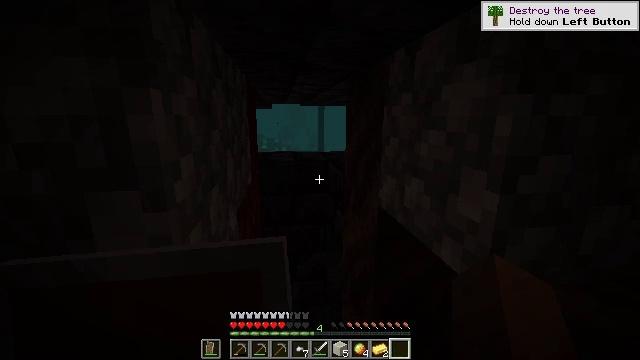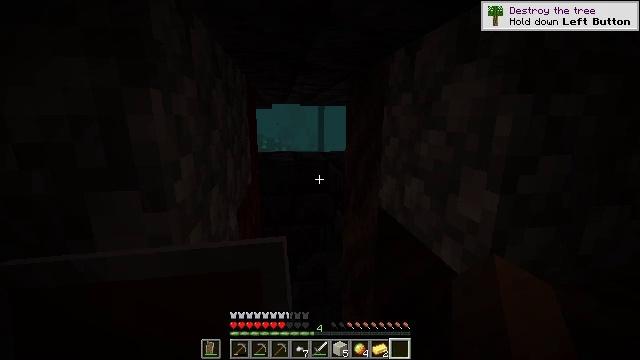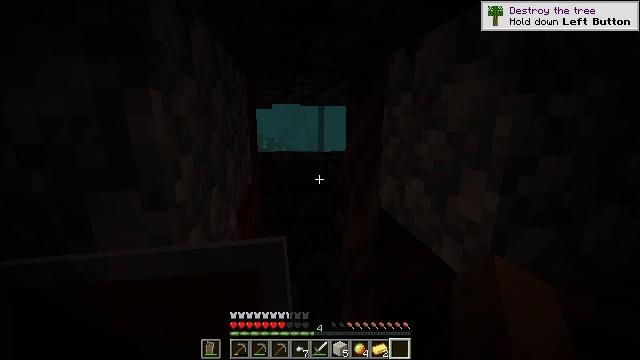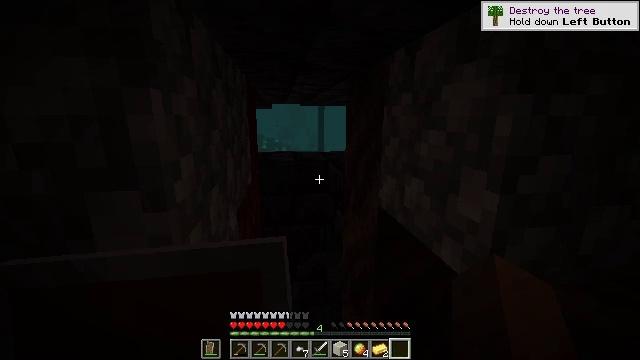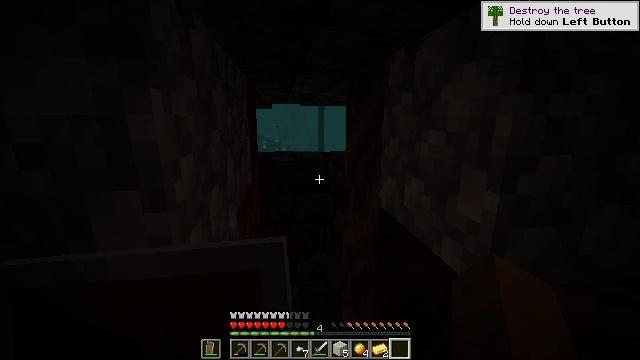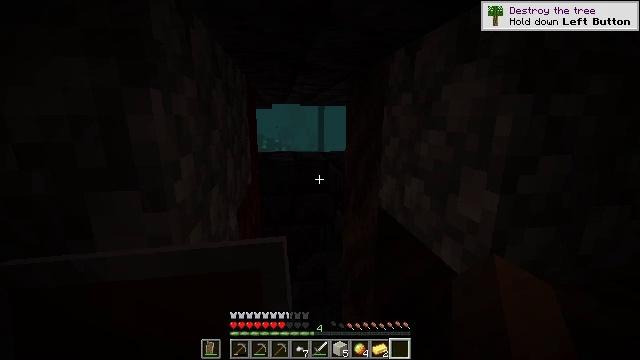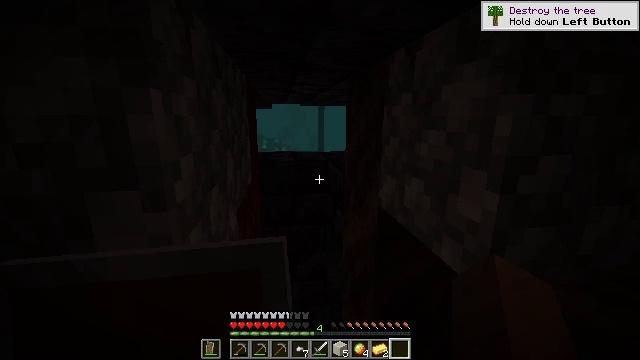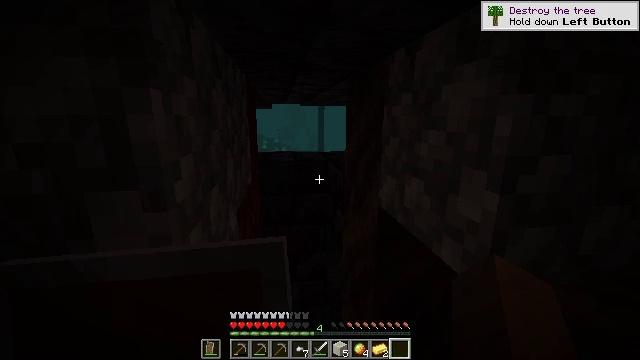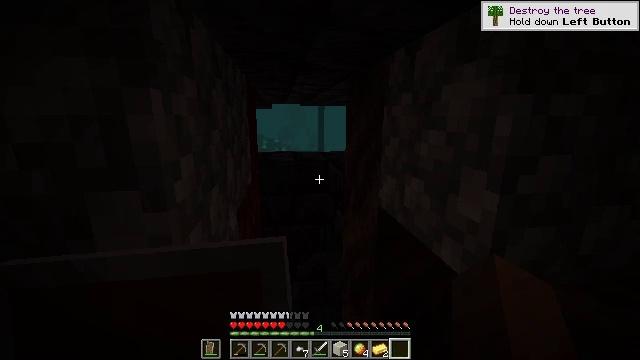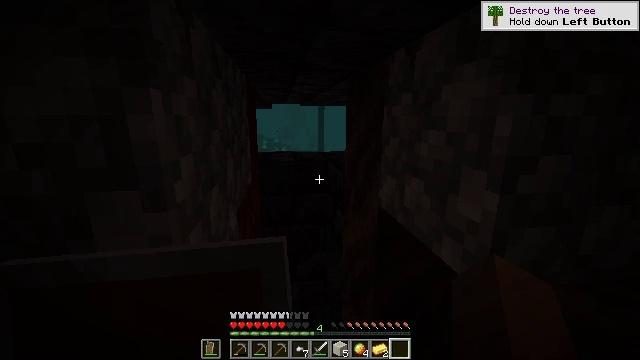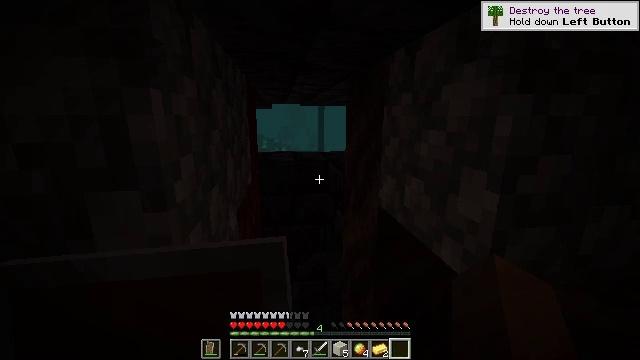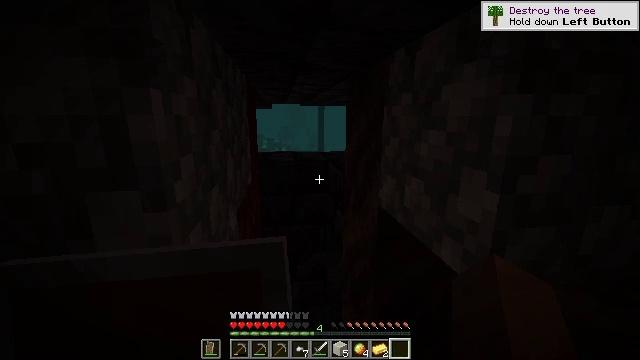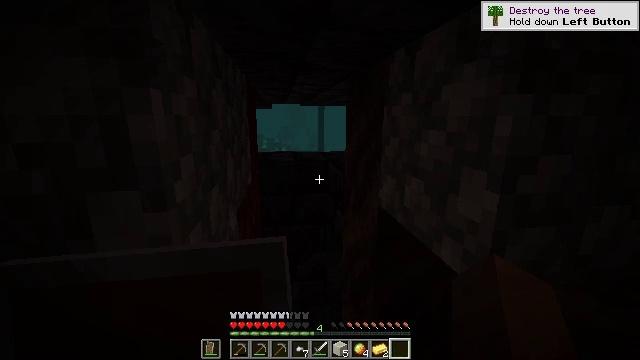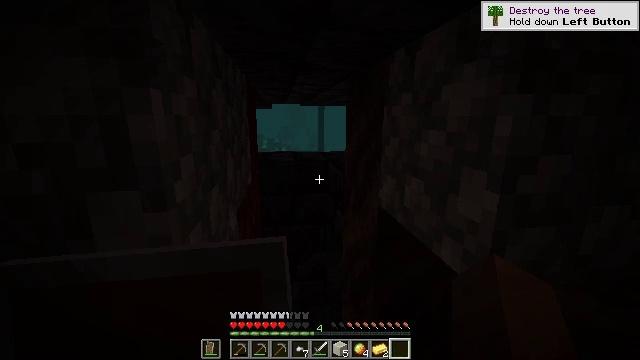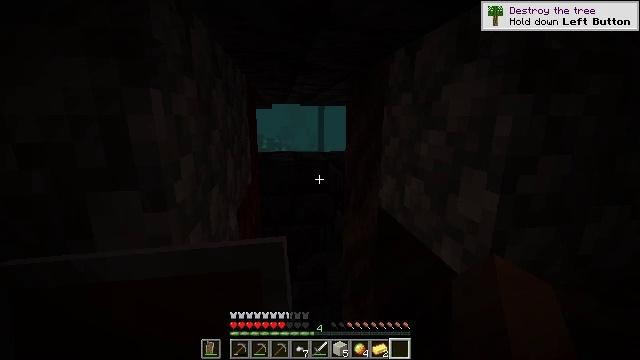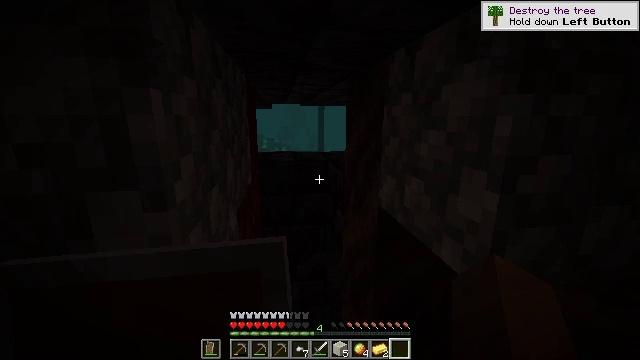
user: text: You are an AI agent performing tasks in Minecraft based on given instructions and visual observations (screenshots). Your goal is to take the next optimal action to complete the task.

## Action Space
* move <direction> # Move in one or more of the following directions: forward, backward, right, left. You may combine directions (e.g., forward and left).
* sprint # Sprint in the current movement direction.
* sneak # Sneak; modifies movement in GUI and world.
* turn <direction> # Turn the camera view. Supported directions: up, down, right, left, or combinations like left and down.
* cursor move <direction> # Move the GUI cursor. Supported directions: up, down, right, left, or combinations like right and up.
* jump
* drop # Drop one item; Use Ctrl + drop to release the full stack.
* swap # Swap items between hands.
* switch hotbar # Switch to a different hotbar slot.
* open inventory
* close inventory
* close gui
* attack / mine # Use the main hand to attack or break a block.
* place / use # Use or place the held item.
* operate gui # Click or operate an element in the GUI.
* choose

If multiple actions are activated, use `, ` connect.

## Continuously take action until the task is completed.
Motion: motion action
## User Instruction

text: Gather polished blackstone bricks.
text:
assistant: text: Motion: no_op
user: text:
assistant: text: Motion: no_op
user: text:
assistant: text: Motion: no_op
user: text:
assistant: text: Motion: no_op
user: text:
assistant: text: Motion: no_op
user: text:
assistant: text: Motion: no_op
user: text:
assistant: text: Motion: no_op
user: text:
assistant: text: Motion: no_op
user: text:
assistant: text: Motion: no_op
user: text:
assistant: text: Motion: no_op
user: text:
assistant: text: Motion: no_op
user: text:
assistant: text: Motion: no_op
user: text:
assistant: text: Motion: no_op
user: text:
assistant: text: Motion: no_op
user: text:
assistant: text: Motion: no_op
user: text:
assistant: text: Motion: no_op
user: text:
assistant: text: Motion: no_op
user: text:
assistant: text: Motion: no_op
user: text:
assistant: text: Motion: no_op
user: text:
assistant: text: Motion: no_op
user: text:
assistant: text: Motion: no_op
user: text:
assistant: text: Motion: no_op
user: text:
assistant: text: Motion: no_op
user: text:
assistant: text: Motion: no_op
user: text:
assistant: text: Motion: no_op
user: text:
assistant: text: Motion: no_op
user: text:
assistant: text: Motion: turn right
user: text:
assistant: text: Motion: turn right and down
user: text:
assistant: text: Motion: turn right and down
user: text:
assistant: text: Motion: turn right and down